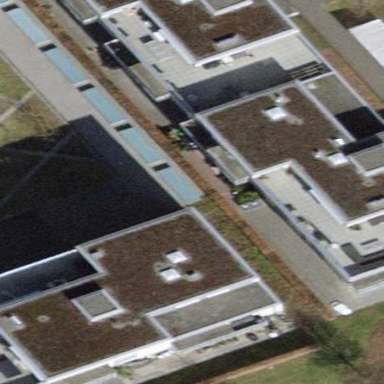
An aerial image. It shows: Yellow apartment building.